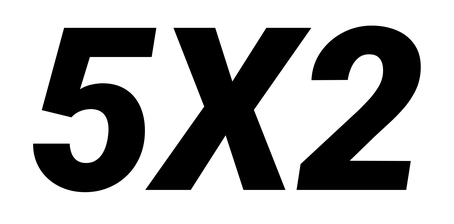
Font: Roboto-Italic_Black_Italic